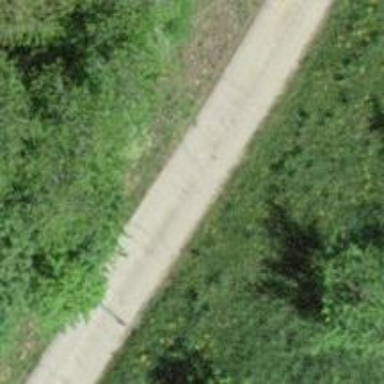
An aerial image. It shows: Unclassified road.